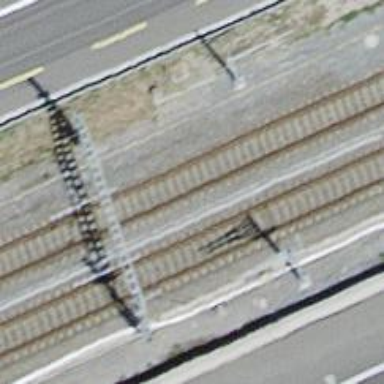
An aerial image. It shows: Railway switch.